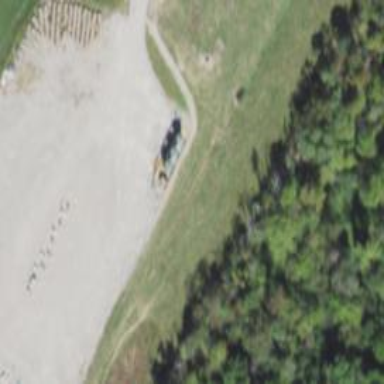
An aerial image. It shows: Storage tank that is man-made.